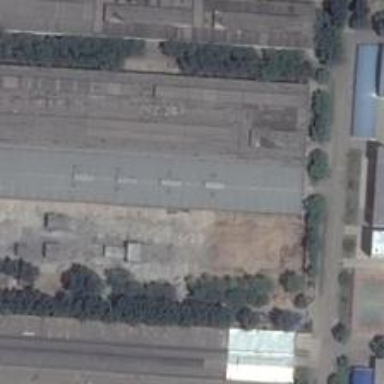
The building is encircled by the lush plants .